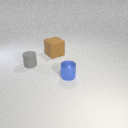
small gray rubber cylinder to the left of large brown rubber cube